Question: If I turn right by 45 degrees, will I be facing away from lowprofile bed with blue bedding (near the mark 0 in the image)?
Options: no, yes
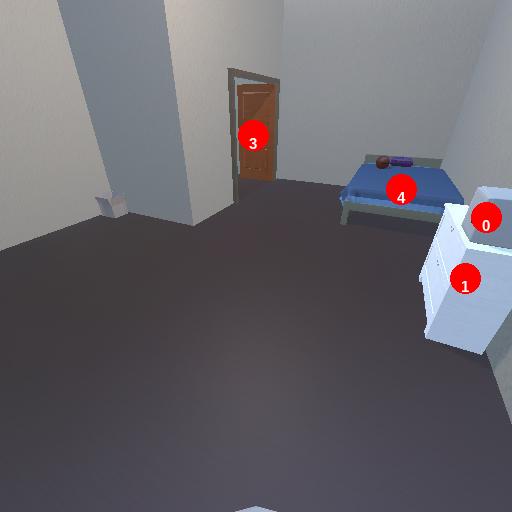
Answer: no